Question: I want to extend 'LinearLayout' so that when my layout is drawn a drop shadow is added underneath it. I've played around overriding the 'onDraw' method but I'm a bit lost. Any help with this or even library suggestions would be greatly appreciated!
Here's an example of the drop shadow view I am trying to achieve. I don't believe I can use a nine patch here because I need the contents of the view to be within the white box. This would mean I would need to know the distance between the border and the end of the PNG. However I believe different screen densities mean that this distance will always be the same PX but not the same DP.
So to be clear I need a way to extend the View class so that a drop shadow is drawn under it when it is added to a layout. No XML or 9Patch solutions please.

Thanks
Jack
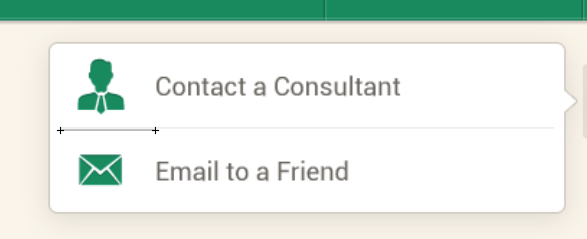
Answer: I agree with the comments on your question: programmatic dropshadow effect is a bad choice, and you could achieve the same effect with a simple 9patch (or a set of them) like stated <URL>.
BTW I was too curious, and I ended with hacking a solution after work.
(so please don't downvote). Some of the operations shown are , and may (There are many examples around, look <URL>. It should be a only for a component shown once-in-a-while.
'''
public class BalloonView extends TextView {
protected NinePatchDrawable bg;
protected Paint paint;
protected Rect padding = new Rect();
protected Bitmap bmp;
public BalloonView(Context context) {
super(context);
init();
}
public BalloonView(Context context, AttributeSet attrs) {
super(context, attrs);
init();
}
public BalloonView(Context context, AttributeSet attrs, int defStyle) {
super(context, attrs, defStyle);
init();
}
@SuppressLint("NewApi")
protected void init() {
// decode the 9patch drawable
bg = (NinePatchDrawable) getResources().getDrawable(R.drawable.balloon);
// get paddings from the 9patch and apply them to the View
bg.getPadding(padding);
setPadding(padding.left, padding.top, padding.right, padding.bottom);
// prepare the Paint to use below
paint = new Paint();
paint.setAntiAlias(true);
paint.setColor(Color.rgb(255,255,255));
paint.setStyle(Style.FILL);
// this check is needed in order to get this code
// working if target SDK>=11
if( Build.VERSION.SDK_INT >= 11 )
setLayerType(View.LAYER_TYPE_SOFTWARE, paint);
// set the shadowLayer
paint.setShadowLayer(
padding.left * .2f, // radius
0f, // blurX
padding.left * .1f, // blurY
Color.argb(128, 0, 0, 0) // shadow color
);
}
@Override
protected void onDraw(Canvas canvas) {
int w = getMeasuredWidth();
int h = getMeasuredHeight();
// set 9patch bounds according to view measurement
// NOTE: if not set, the drawable will not be drawn
bg.setBounds(0, 0, w, h);
// this code looks expensive: let's do once
if( bmp == null ) {
// it seems like shadowLayer doesn't take into account
// alpha channel in ARGB_8888 sources...
bmp = Bitmap.createBitmap(w, h, Config.ARGB_8888);
// draw the given 9patch on the brand new bitmap
Canvas tmp = new Canvas(bmp);
bg.draw(tmp);
// extract only the alpha channel
bmp = bmp.extractAlpha();
}
// this "alpha mask" has the same shape of the starting 9patch,
// but filled in white and **with the dropshadow**!!!!
canvas.drawBitmap(bmp, 0, 0, paint);
// let's paint the 9patch over...
bg.draw(canvas);
super.onDraw(canvas);
}
}
'''
First of all in order to get programmatic drop shadow you have to deal with 'Paint.setShadowLayer(...)' like stated <URL> just below itself.
Here's a couple of sshots (tested on Android 2.3.3@mdpi and 4.2.2@xhdpi)

just to be thorough, I attached the 9patch used in the test (placed in 'res/drawable/mdpi')